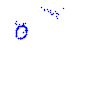
Particle: kaon